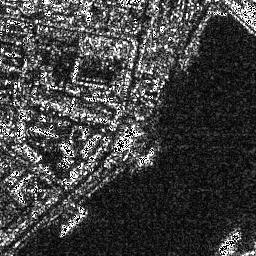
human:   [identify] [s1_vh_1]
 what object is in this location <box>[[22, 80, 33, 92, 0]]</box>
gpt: <ref>1 medium ship at the bottom left</ref>

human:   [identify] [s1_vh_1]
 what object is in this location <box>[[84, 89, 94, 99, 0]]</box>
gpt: <ref>1 medium ship at the bottom right</ref>